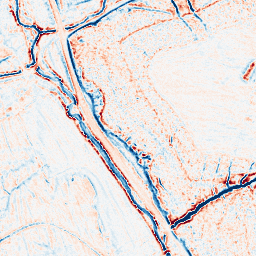
Category: edge_preserving
Decomposition family: bilateral
Decomposition parameters: d: 9
sigma_color: 25
sigma_space: 25
Upsampling method: quadratic
Upsampling parameters: scale: 4
Upsampling scale: 4